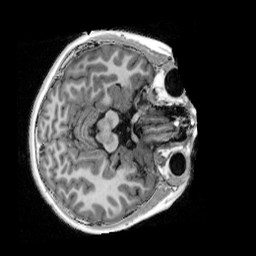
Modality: UNIT1_denoised
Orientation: axial
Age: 9
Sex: male
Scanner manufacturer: siemens
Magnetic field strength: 3 T
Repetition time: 4 s
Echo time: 0.00303 s